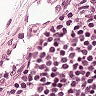
Metastatic tissue present: no